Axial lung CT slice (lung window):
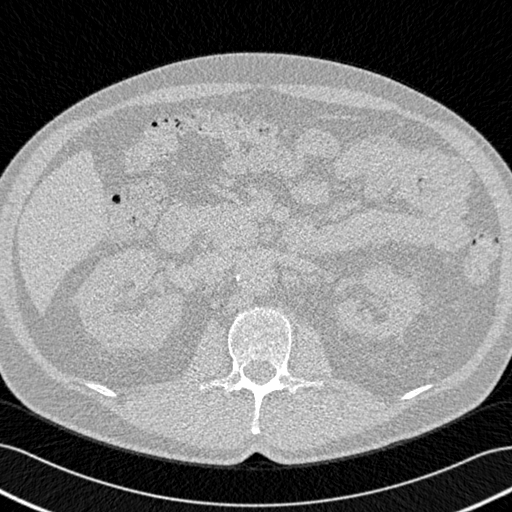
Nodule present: no